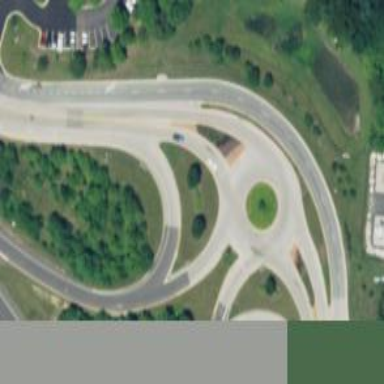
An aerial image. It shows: Tertiary road with asphalt surface leading to roundabout.